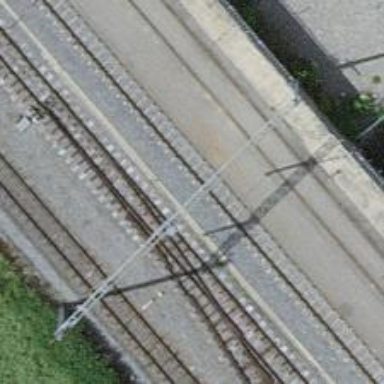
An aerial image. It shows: Railway switch.